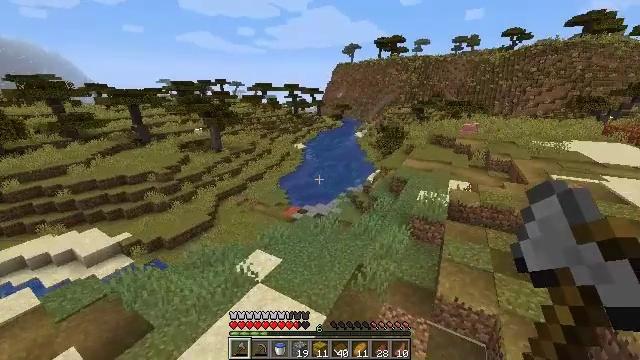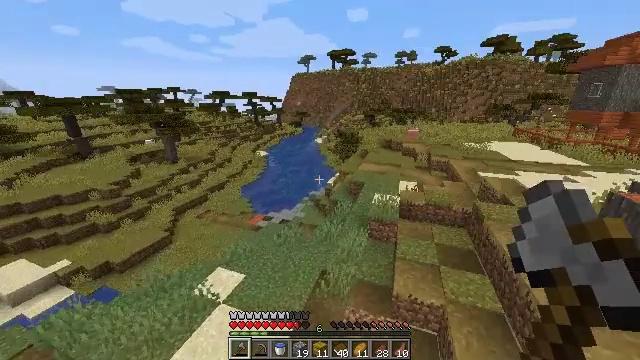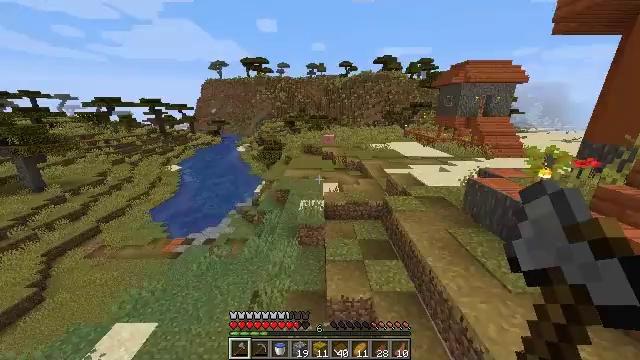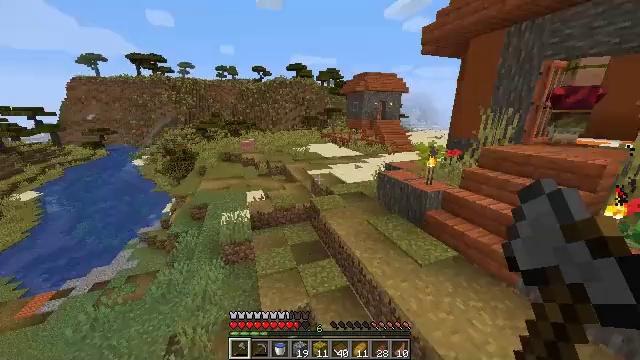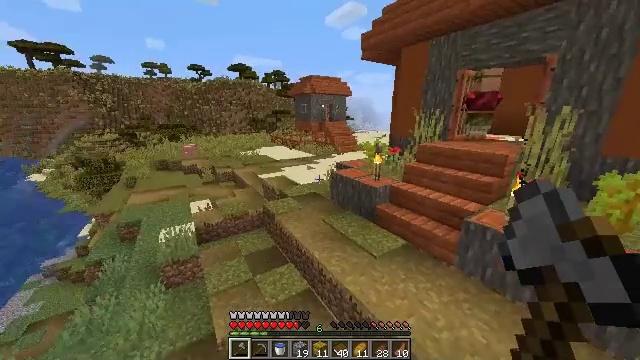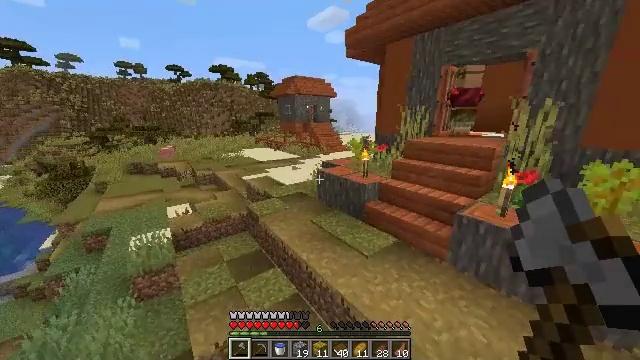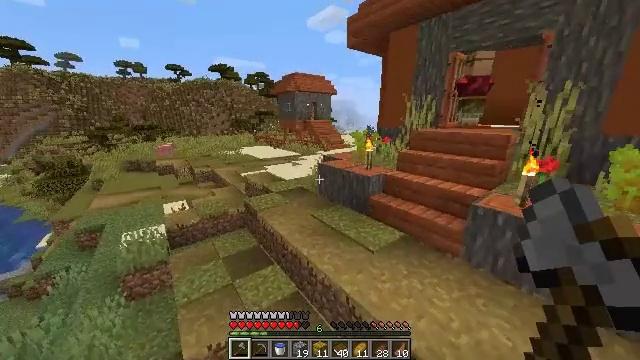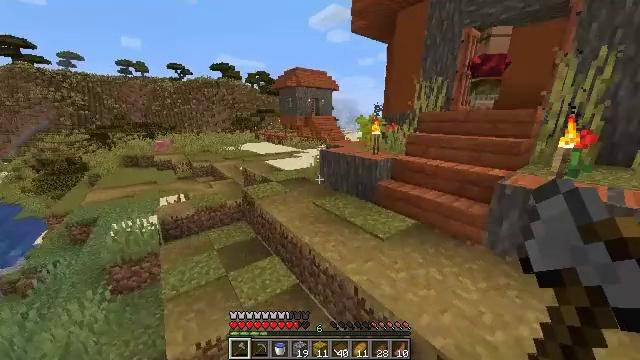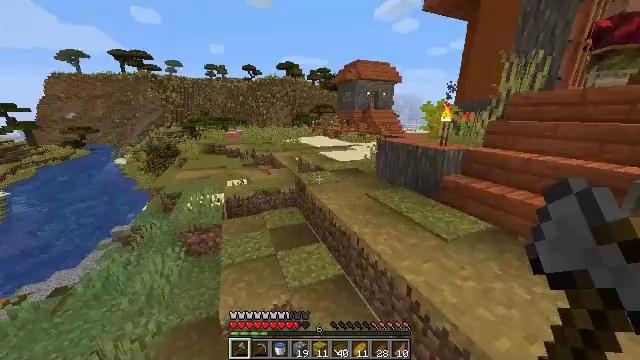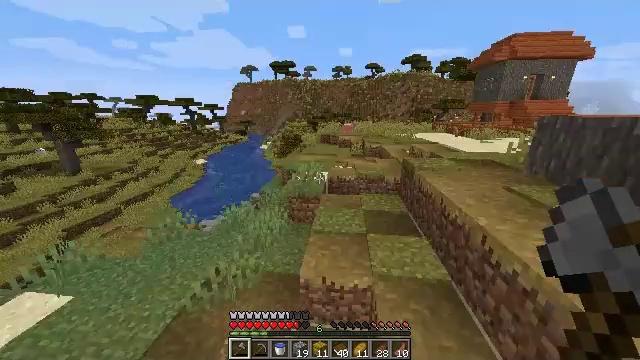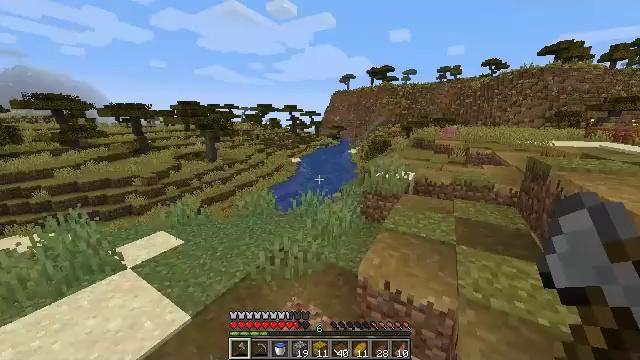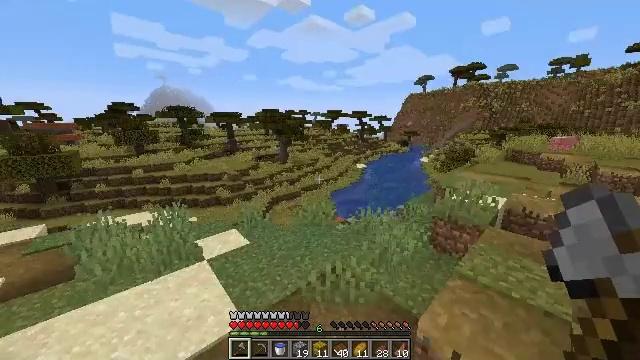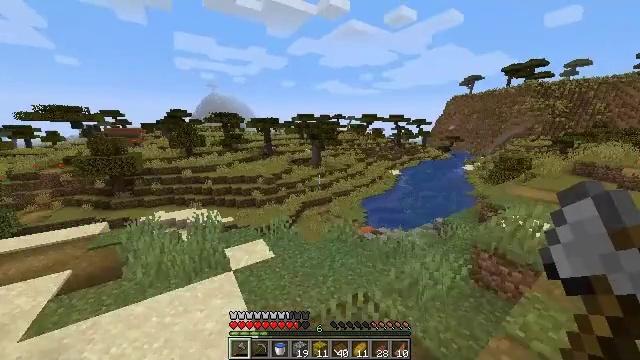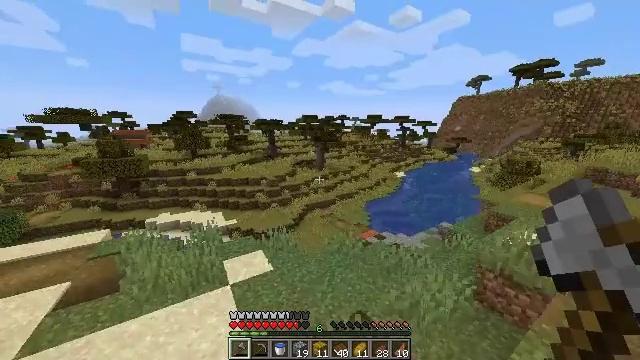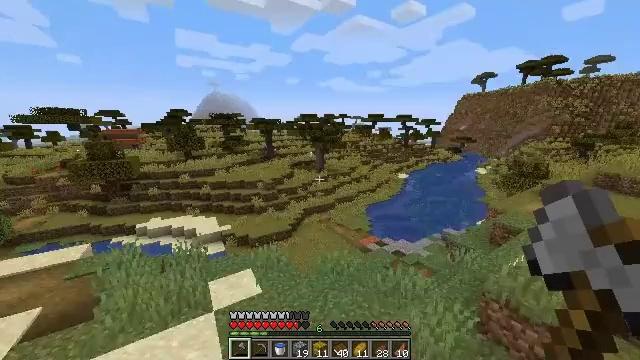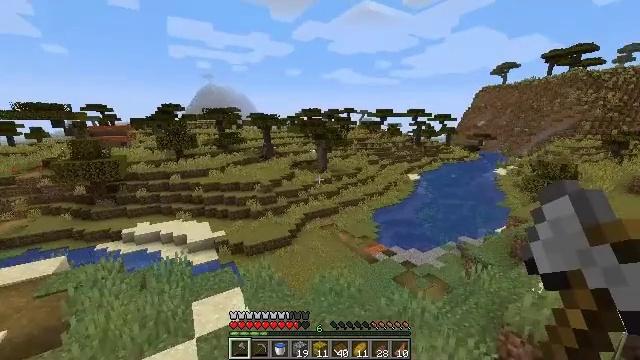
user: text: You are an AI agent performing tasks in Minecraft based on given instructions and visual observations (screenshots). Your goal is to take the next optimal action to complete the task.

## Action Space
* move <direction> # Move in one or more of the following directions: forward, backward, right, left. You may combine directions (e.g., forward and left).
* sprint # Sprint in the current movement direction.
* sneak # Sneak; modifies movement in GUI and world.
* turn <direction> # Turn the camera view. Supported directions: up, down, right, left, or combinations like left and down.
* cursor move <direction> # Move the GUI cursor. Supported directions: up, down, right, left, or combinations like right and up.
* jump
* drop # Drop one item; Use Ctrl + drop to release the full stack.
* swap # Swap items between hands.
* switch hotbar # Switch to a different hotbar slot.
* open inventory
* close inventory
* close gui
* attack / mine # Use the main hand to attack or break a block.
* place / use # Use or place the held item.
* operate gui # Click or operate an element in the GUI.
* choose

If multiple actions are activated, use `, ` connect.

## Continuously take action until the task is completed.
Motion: motion action
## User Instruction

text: Reclaim the acacia fence from a structure.
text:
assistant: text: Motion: move forward and move right, sprint, turn right, jump
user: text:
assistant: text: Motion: move forward and move right, sprint, turn right and up, jump
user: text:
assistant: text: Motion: move forward and move right, sprint, turn right and up, jump
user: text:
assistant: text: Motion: move forward and move right, sprint, turn right, jump
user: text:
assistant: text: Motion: move forward, sprint, turn right, jump
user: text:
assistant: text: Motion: move forward, sprint, jump
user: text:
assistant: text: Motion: move forward, sprint, jump
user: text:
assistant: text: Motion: move forward, sprint, turn left, jump
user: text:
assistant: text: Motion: move forward, sprint, turn left, jump
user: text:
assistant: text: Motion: move forward, sprint, turn left and up, jump
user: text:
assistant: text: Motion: move forward, sprint, turn left and up, jump
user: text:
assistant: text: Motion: move forward, turn left
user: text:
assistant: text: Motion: turn left
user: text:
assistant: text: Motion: no_op
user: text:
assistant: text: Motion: no_op
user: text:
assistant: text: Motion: no_op
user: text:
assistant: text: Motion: no_op
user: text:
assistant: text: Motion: no_op
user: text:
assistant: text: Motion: no_op
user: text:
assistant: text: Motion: no_op
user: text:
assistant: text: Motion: no_op
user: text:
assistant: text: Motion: no_op
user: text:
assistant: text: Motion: no_op
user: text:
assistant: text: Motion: no_op
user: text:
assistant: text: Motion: no_op
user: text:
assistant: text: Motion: no_op
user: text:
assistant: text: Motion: no_op
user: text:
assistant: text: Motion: no_op
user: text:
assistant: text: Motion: no_op
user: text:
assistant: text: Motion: no_op